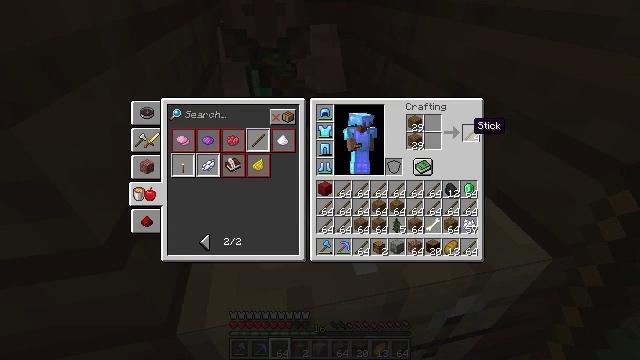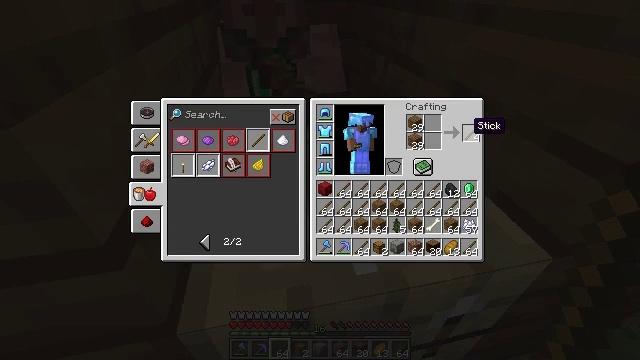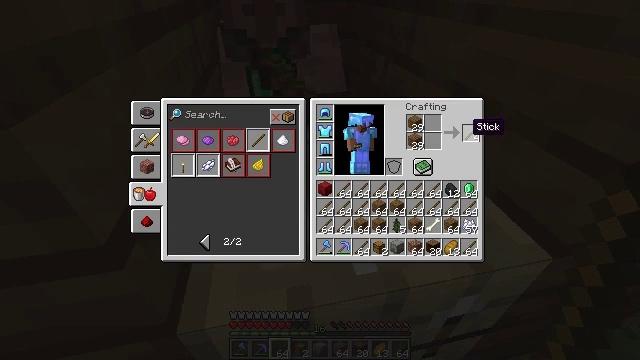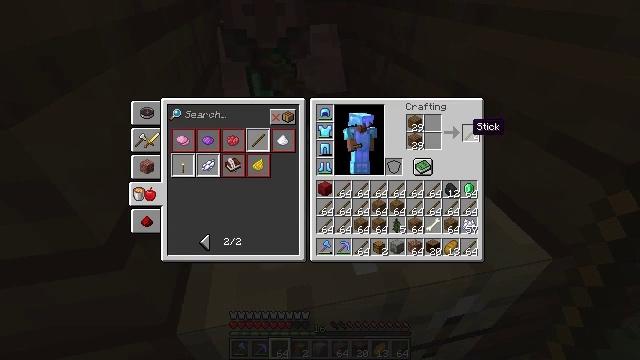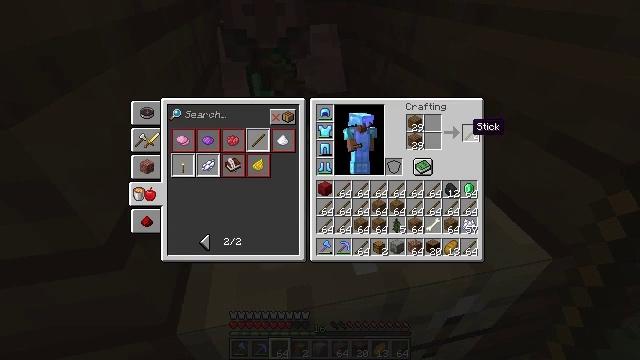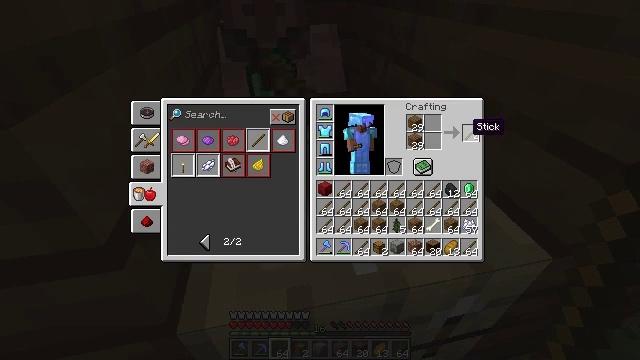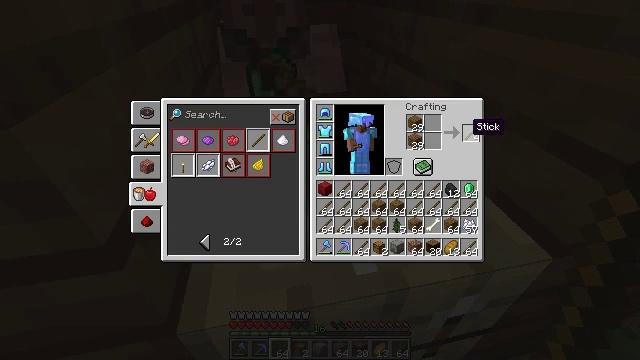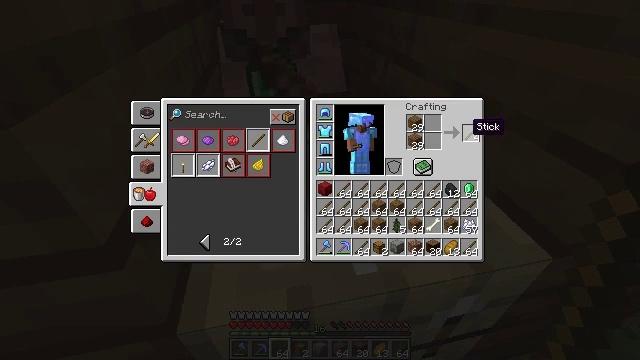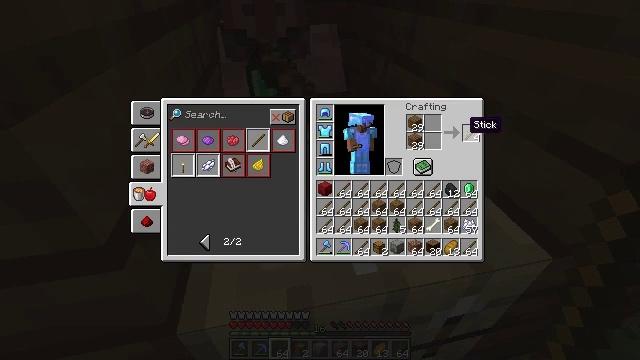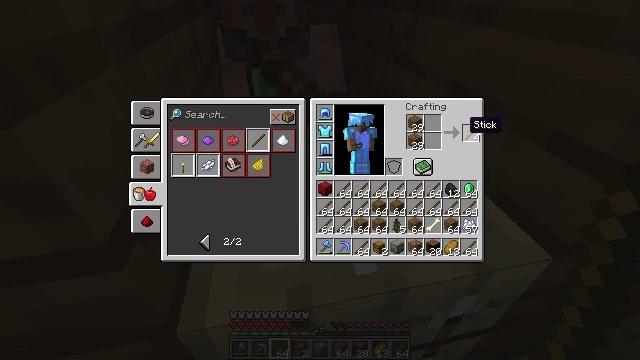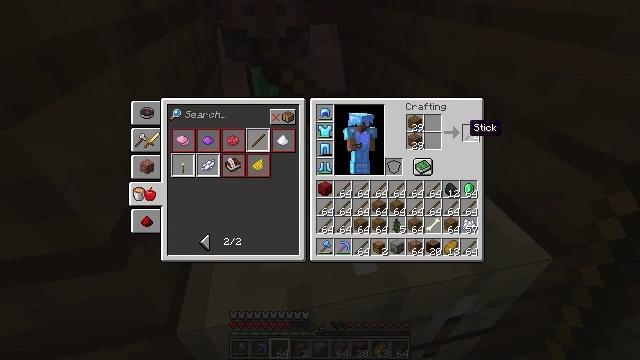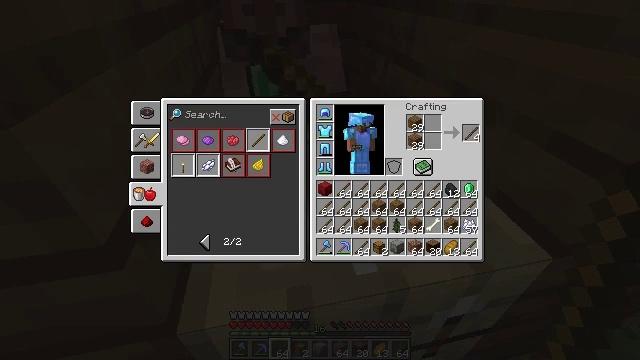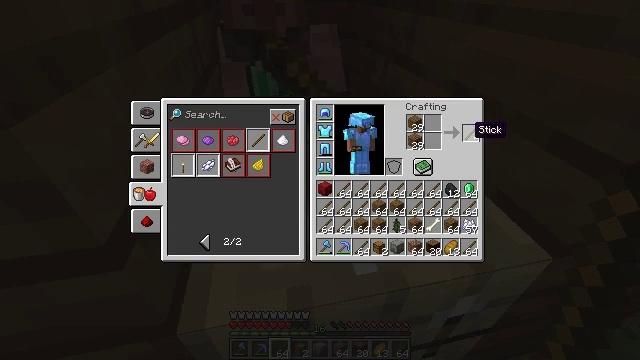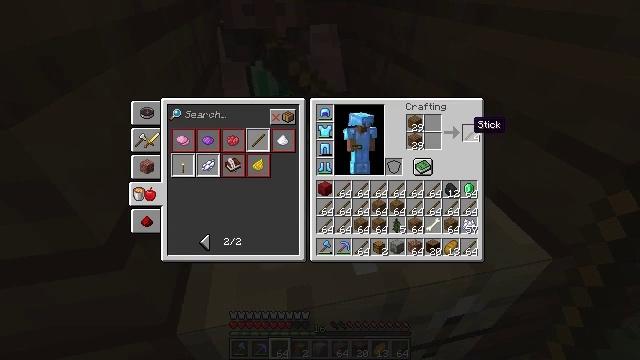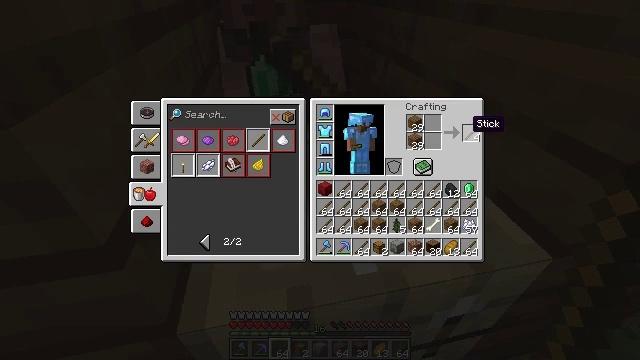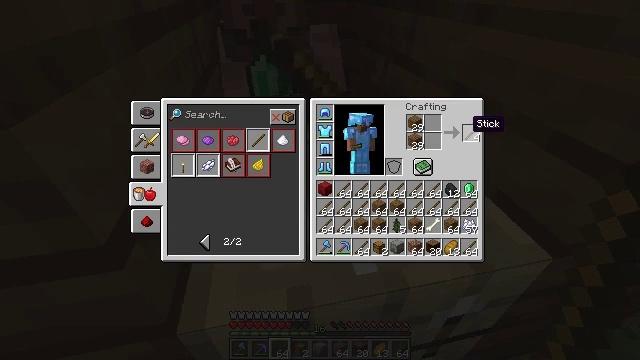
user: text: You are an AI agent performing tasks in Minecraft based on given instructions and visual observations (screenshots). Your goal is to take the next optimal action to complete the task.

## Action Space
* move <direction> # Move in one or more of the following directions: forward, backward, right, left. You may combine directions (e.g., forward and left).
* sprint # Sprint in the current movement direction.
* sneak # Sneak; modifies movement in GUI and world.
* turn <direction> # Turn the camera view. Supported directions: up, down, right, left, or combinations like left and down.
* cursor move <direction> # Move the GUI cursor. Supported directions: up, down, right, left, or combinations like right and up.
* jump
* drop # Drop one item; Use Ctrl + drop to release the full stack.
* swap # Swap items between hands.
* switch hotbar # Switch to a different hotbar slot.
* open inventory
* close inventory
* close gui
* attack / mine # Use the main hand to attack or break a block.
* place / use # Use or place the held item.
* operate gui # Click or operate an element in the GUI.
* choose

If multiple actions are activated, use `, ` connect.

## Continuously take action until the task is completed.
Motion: motion action
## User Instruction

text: Use two wooden planks to make sticks.
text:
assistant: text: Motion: sprint
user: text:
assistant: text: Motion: sprint
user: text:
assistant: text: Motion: sprint
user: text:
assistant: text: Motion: sneak, operate gui
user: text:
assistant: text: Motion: sneak, operate gui
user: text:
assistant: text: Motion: sneak, operate gui
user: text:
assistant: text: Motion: sneak
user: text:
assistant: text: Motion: no_op
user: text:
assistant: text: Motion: no_op
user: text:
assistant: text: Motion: no_op
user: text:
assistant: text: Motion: cursor move down
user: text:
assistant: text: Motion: no_op
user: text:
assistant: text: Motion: no_op
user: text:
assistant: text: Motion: no_op
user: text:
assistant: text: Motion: no_op
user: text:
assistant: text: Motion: no_op
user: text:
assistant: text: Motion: no_op
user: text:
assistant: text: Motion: no_op
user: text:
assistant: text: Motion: no_op
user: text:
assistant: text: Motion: sprint
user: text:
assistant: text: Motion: sprint
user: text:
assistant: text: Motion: sprint
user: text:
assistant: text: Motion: sprint
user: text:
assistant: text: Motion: sprint
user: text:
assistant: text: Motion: sprint
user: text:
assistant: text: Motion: sprint
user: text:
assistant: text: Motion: sprint
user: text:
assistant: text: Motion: sneak
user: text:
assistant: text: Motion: sneak
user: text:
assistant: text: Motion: sneak, drop